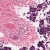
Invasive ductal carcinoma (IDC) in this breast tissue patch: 0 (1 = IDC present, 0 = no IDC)